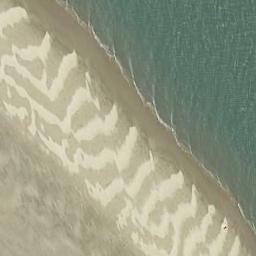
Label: beach